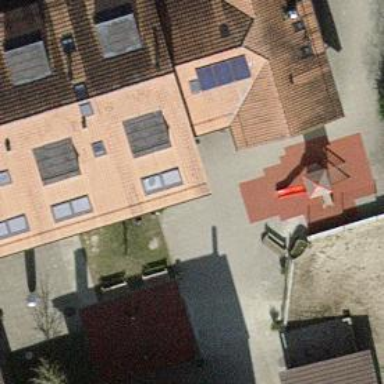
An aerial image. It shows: Outdoor seating area for leisure land.